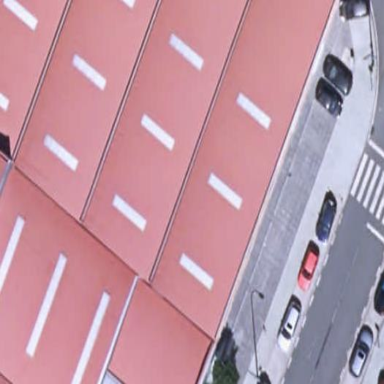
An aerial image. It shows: Industrial building.